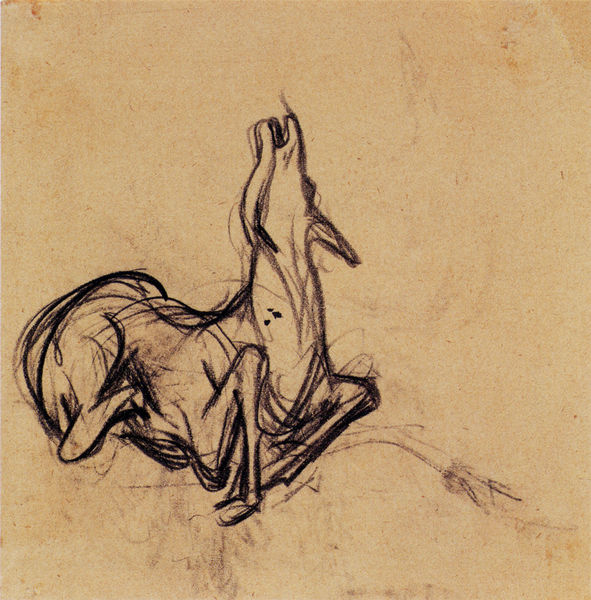
Titel: Sterbendes Reh
Künstler: Franz Marc
Standort: Kochel am See
Institution: Franz Marc Museum
Schlagwörter: himmel, kopf, körper, gelb, sitzen, bewegung, braun, kreide, ohr, pastell, rücken, schwarz, skizze, weiss, zeichnung, tier, hals, natur, pose, sitzend, blatt, ohren, esel, pferd, beine, huf, hufe, schweif, schwung, papier, liegen, haltung, studie, grafik, graphik, schattierung, linien, angst, wild, aufrecht, liegend, schenkel, striche, oben, punkte, kurven, tusche, linie, kohle, künstler, strich, dynamik, entwurf, kohlezeichnung, bleistiftzeichnung, heulen, kitz, läufe, reh, schnauze, sterben, leid, schmerz, maul, stark, nüstern, zunge, schmerzen, verwundet, schrei, ausruhen, gestreckt, klagend, franz marc, marc, fohlen, kreidezeichnung, antilope, lefzen, enwurf, hochgereckt, liehen, marc???, marx, suktus, vorderbeine, wiehern, klage, gähnen, gedrungen